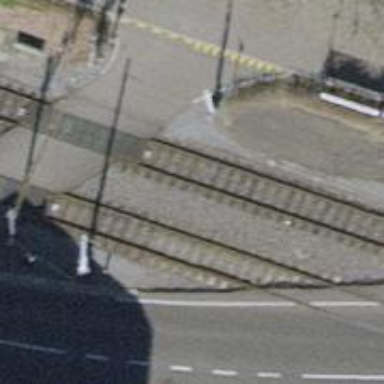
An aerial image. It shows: Solitary milestone along the railway.